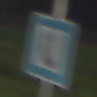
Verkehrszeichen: Fernsprecher
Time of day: Night
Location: Outdoor (Suburban)
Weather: PartlyCloudy
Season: NotSpecified
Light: Artificial